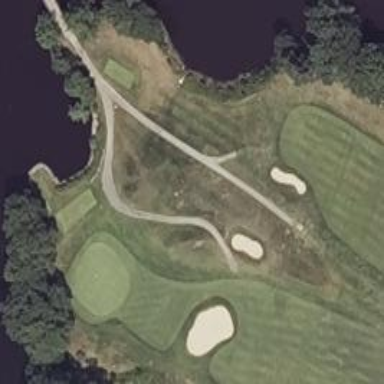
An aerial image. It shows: Pathway for golfing.